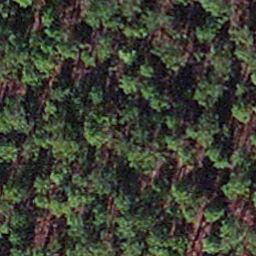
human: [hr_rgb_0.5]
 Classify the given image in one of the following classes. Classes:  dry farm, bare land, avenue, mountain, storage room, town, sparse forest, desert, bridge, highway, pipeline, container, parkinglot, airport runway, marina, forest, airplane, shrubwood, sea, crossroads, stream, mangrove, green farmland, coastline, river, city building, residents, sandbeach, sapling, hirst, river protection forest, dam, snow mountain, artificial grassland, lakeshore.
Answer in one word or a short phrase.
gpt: sapling